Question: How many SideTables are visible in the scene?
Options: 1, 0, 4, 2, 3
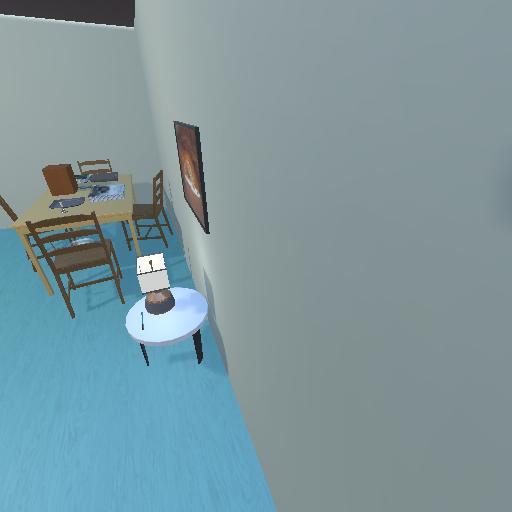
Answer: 1